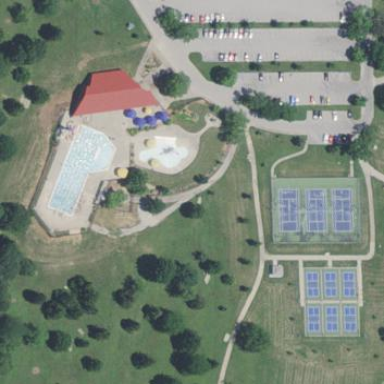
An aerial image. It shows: Outdoor sports centre with swimming pool.